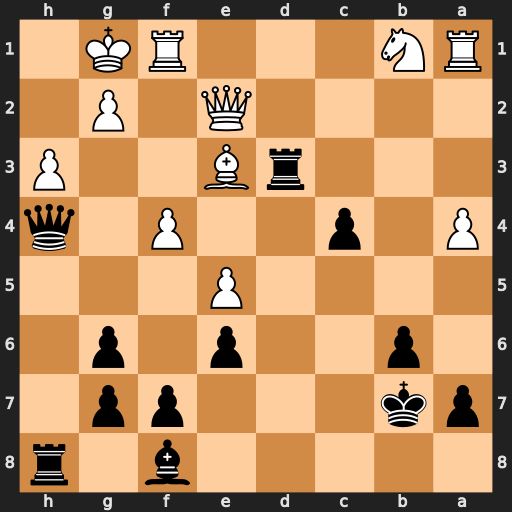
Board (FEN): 5b1r/pk3pp1/1p2p1p1/4P3/P1p2P1q/3rB2P/4Q1P1/RN3RK1
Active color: b
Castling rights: -
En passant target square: -
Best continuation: Rxe3 Qxe3 Bc5 Qxc5 bxc5